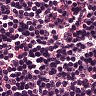
Metastatic tissue present: no